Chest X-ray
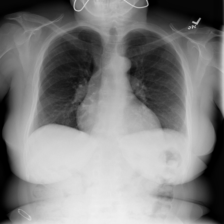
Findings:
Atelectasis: negative
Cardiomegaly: positive
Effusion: positive
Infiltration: negative
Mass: negative
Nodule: negative
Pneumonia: negative
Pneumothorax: negative
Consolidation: negative
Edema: negative
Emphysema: negative
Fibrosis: negative
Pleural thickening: negative
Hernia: negative